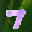
Label: 7